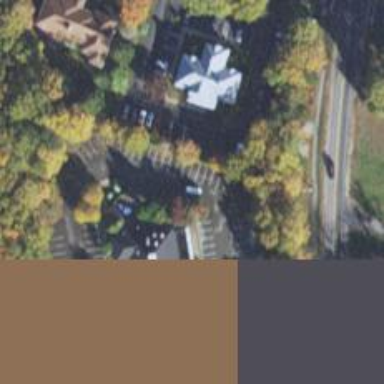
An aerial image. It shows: Parking space.